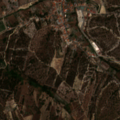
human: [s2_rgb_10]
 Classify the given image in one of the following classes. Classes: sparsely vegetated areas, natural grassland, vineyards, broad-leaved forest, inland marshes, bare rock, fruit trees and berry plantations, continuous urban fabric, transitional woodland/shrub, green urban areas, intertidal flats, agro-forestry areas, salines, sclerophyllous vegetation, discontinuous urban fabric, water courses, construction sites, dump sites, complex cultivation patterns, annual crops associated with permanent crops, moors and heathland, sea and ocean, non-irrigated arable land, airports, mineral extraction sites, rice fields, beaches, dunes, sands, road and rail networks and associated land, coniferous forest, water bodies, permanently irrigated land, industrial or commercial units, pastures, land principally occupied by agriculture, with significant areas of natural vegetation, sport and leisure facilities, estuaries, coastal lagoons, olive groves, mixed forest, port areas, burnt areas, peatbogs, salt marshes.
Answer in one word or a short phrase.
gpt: discontinuous urban fabric, non-irrigated arable land, complex cultivation patterns, land principally occupied by agriculture, with significant areas of natural vegetation, agro-forestry areas, broad-leaved forest